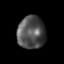
Tissue: prostate
Cell type: Myeloid cells
Senescence score: 0.221
Nuclear area (px): 895
Mean DAPI intensity: 81.65